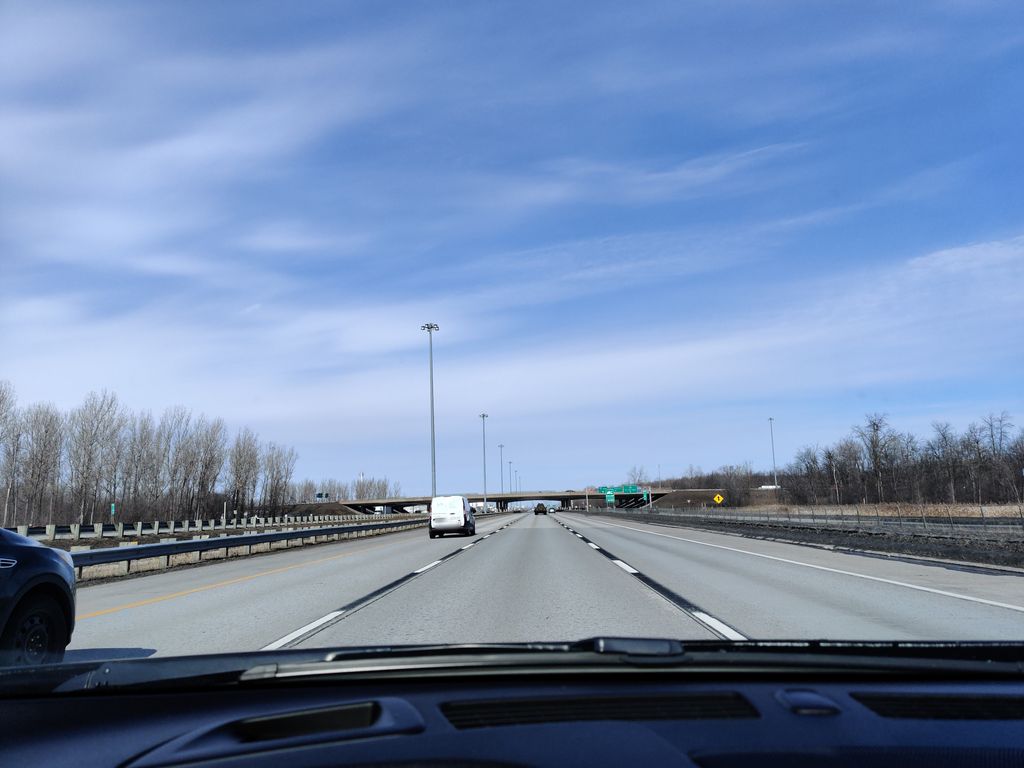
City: montreal